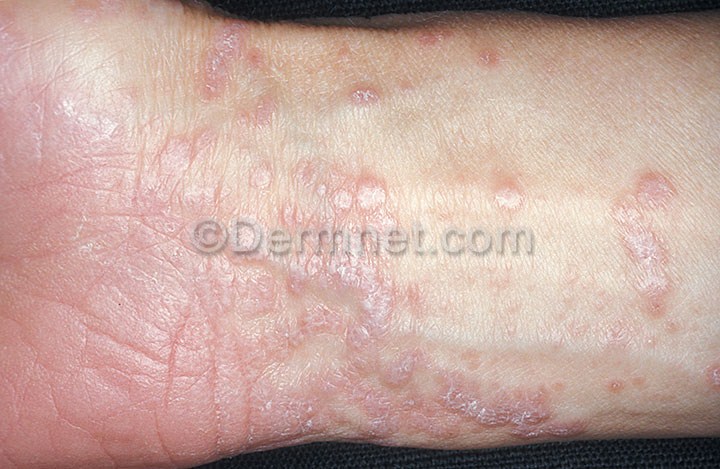
Disease: Psoriasis pictures Lichen Planus and related diseases